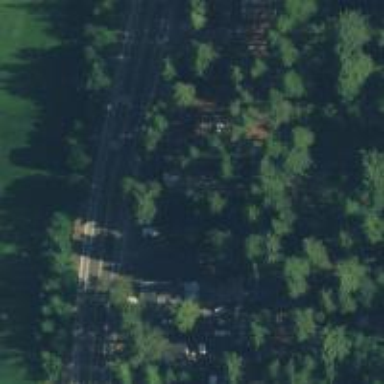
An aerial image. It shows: Woodland with evergreen needle-leaved trees.